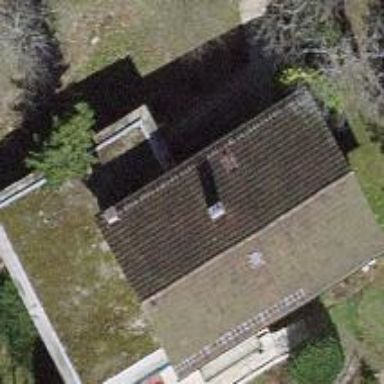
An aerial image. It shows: Building with flat roof.